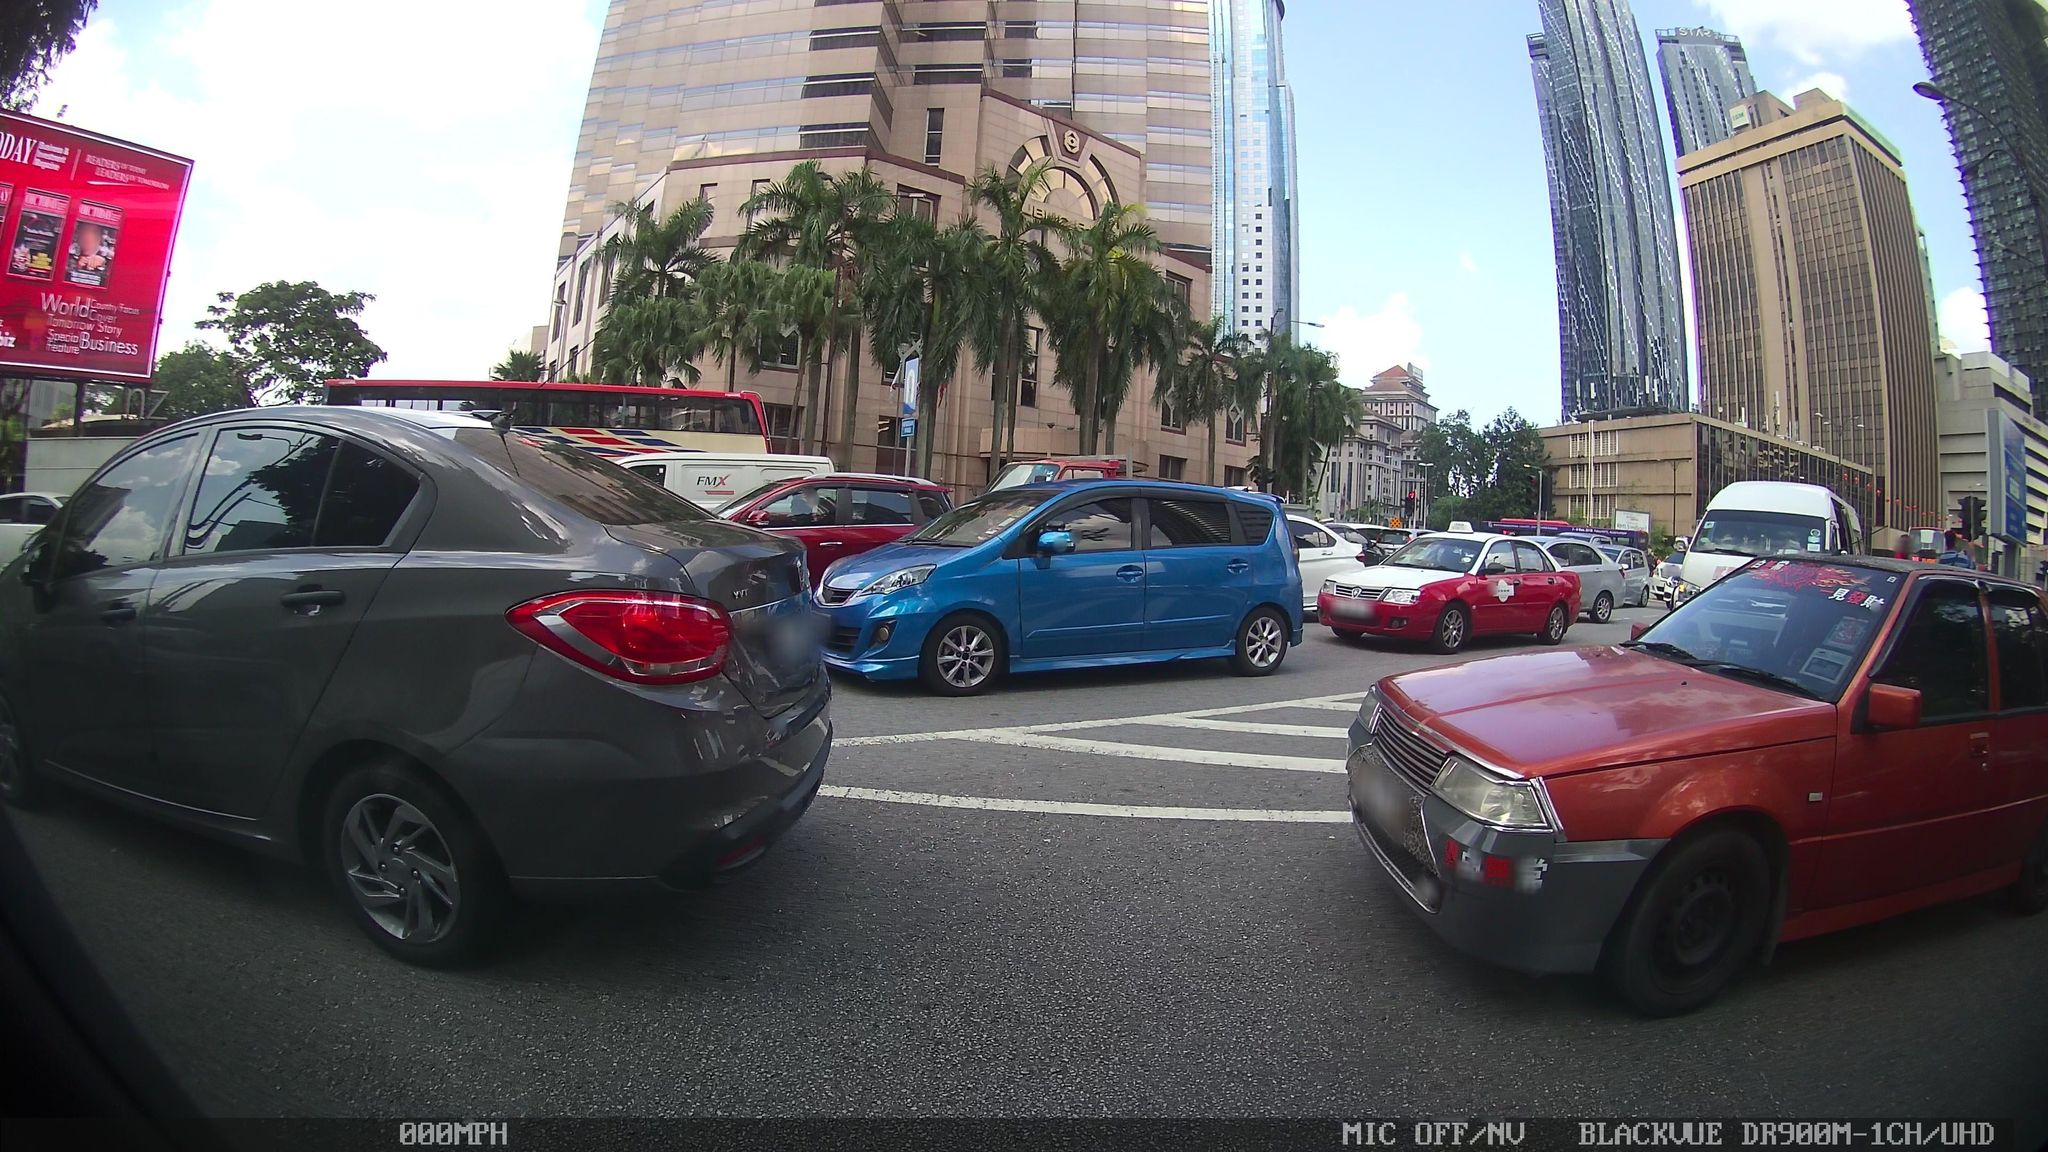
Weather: clear
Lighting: day
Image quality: good
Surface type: driving surface
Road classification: motorway_link, service
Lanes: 4, 2, 1
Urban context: urban centre
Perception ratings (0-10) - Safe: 6.39, Lively: 7.04, Beautiful: 0.74, Boring: 1.09, Depressing: 1.63, Wealthy: 7.34